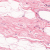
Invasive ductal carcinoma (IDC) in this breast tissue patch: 0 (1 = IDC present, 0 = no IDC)